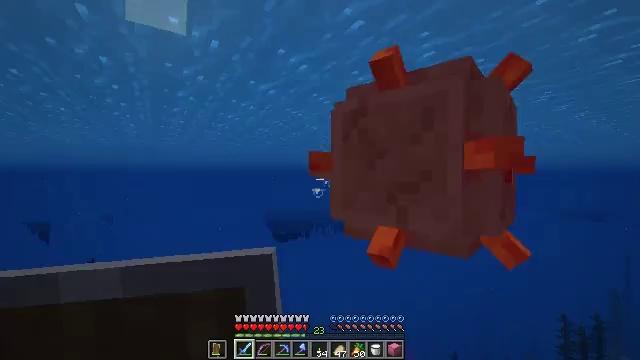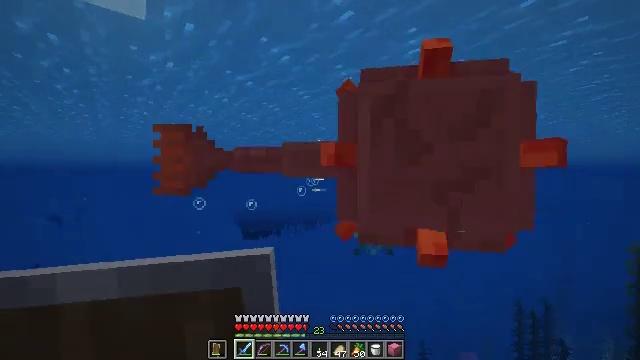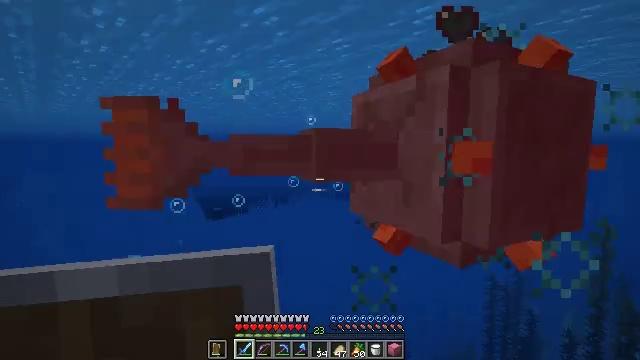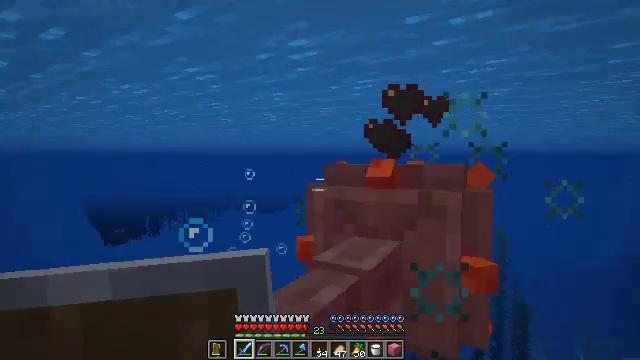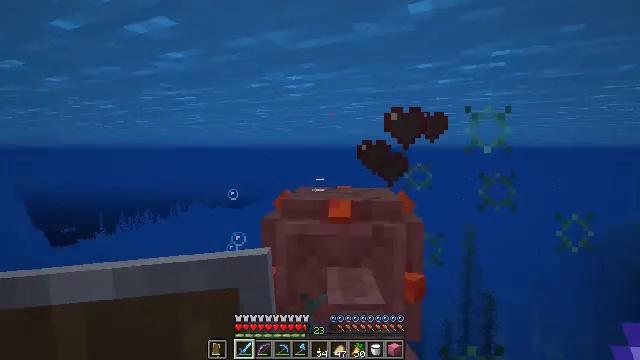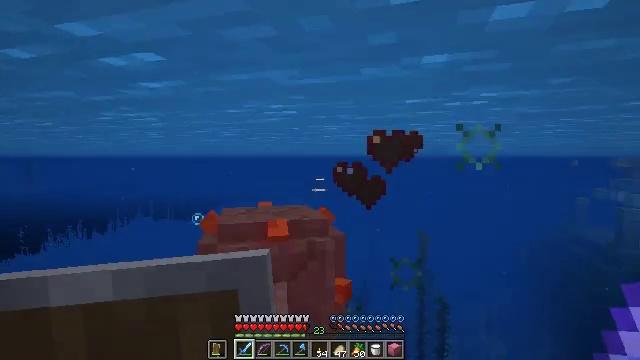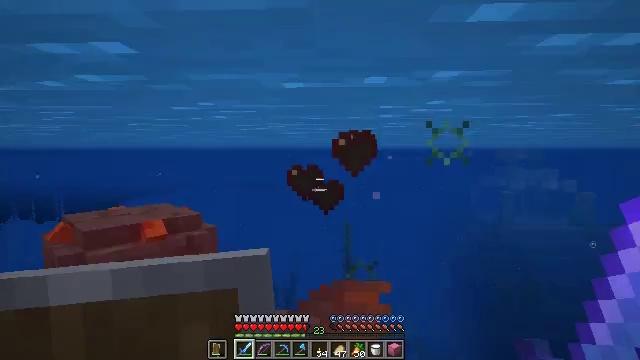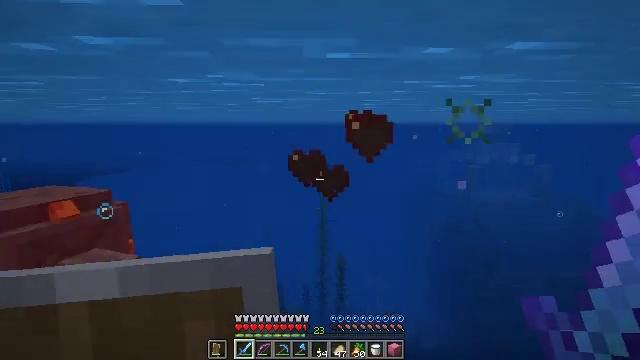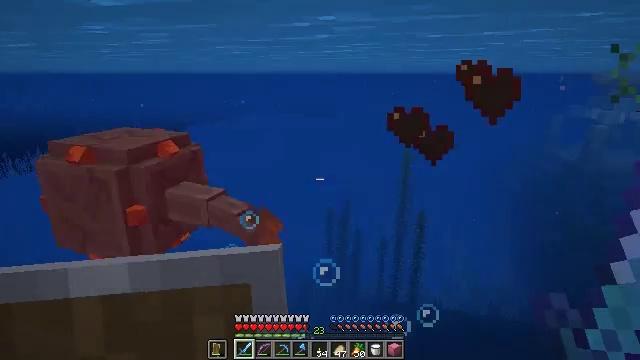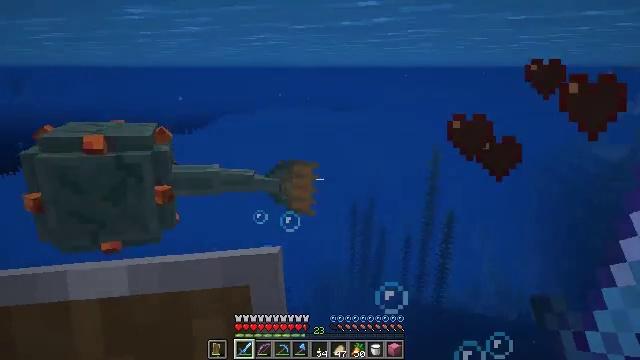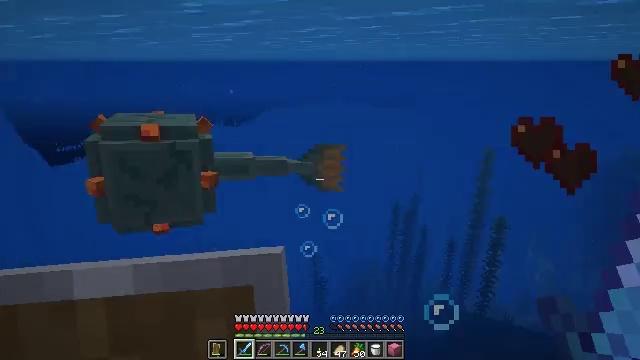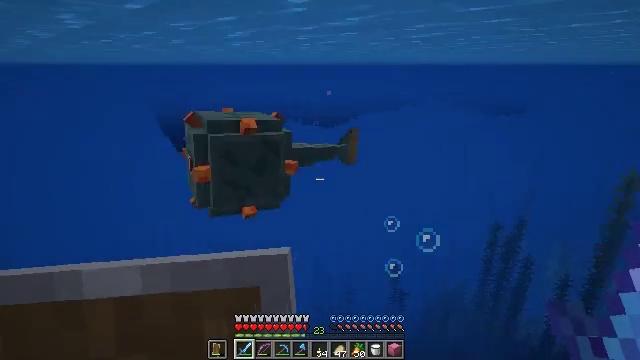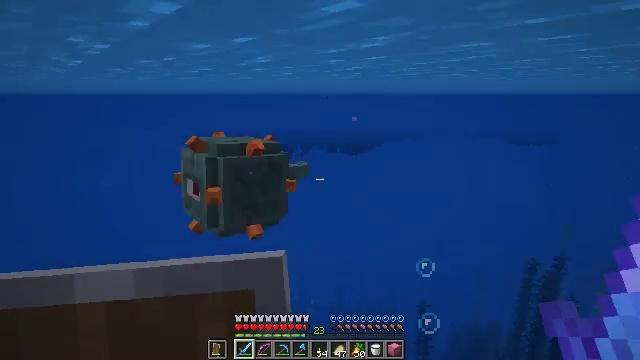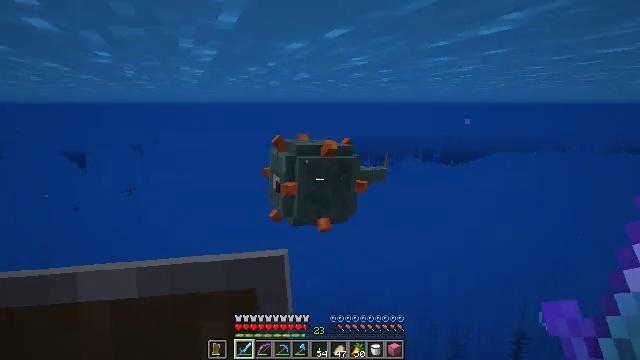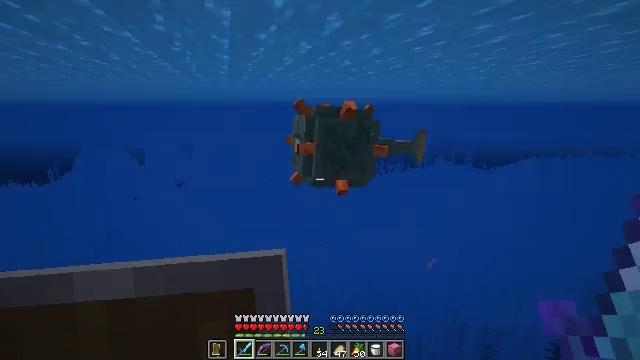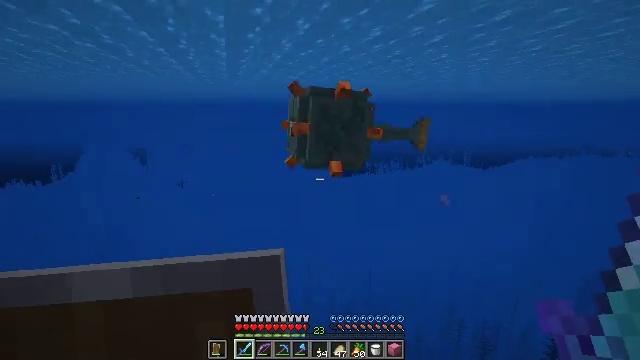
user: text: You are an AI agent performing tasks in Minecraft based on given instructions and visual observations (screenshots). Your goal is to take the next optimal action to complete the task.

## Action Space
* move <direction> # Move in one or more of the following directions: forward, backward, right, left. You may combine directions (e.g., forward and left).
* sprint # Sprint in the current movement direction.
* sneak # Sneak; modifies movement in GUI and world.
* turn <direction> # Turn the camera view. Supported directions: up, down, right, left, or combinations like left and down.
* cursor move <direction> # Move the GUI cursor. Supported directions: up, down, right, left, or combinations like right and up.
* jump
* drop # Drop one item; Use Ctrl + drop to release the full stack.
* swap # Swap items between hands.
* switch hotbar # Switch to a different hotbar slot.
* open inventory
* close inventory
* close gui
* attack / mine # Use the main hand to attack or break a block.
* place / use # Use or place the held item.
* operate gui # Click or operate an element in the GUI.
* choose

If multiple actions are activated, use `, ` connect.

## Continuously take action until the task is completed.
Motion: motion action
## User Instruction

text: Eliminate the guardian.
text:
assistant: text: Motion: move forward and move left, turn right, attack / mine
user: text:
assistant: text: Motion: move forward and move left, turn right and down, attack / mine
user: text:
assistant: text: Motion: move forward and move left, turn right and up
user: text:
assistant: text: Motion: move forward and move left, turn right and down
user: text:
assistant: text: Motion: move forward and move left, turn right and up
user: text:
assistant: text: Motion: move forward and move left, turn right and down
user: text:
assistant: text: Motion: move forward and move left, turn right and down
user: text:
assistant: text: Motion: move forward and move left, turn left and down
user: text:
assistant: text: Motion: move forward, turn left and down
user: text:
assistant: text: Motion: move forward, turn left
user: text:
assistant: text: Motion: move forward, turn left
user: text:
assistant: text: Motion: move forward, sprint, turn left and up
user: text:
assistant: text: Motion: move forward, sprint, turn left
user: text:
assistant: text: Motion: move forward, turn left
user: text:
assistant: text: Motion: move forward, sprint
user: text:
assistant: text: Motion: move forward, sprint
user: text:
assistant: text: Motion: move forward, sprint
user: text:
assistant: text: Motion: move forward, turn left and up
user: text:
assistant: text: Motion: move forward, turn left and up
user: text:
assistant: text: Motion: move forward, turn left and up
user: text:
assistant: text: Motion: move forward, turn left and up
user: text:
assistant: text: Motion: move forward
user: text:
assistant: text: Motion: move forward, turn right
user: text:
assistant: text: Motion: move forward and move left, turn right and up
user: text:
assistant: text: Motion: move forward and move left, turn right and up
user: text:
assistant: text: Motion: move forward and move left, attack / mine
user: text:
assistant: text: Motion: move forward and move left, attack / mine
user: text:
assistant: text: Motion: move forward and move left, attack / mine
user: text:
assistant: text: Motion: move forward and move left, attack / mine
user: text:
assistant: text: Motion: move forward and move left, turn right and down, attack / mine